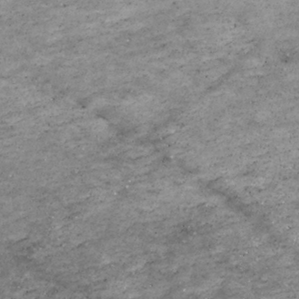
Label: non_frost